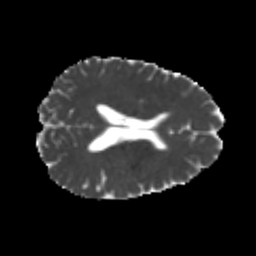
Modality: MD
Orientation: axial
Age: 24
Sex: male
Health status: healthy
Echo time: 0.074 s